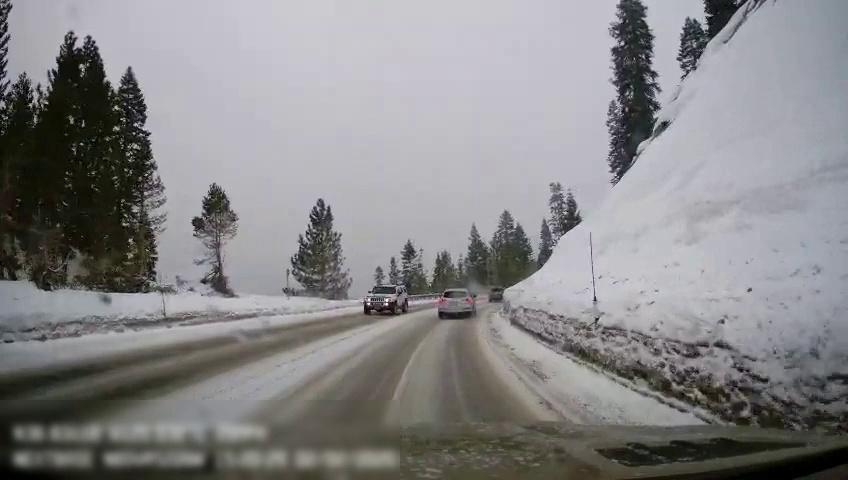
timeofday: Day
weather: Snowy
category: Drivable Space
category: Vehicles | SUV
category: Vehicles | Car
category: Vehicles | SUV